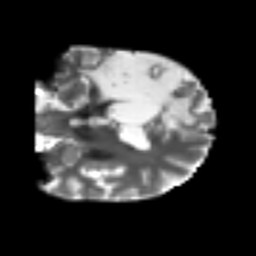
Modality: T2w
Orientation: coronal
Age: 50
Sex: male
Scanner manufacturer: siemens
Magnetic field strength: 3 T
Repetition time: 4.987 s
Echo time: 0.0792 s